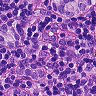
Metastatic tissue present: yes